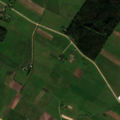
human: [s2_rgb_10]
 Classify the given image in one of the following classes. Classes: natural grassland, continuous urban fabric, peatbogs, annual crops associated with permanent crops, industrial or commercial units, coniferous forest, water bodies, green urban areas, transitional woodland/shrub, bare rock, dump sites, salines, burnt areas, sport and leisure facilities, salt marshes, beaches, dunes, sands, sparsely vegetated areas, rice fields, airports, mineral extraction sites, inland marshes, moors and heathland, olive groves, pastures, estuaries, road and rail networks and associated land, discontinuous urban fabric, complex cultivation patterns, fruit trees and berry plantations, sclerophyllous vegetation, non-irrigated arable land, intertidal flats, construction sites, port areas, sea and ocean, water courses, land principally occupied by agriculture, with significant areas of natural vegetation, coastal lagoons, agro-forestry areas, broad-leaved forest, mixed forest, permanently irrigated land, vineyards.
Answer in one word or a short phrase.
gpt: discontinuous urban fabric, non-irrigated arable land, complex cultivation patterns, mixed forest